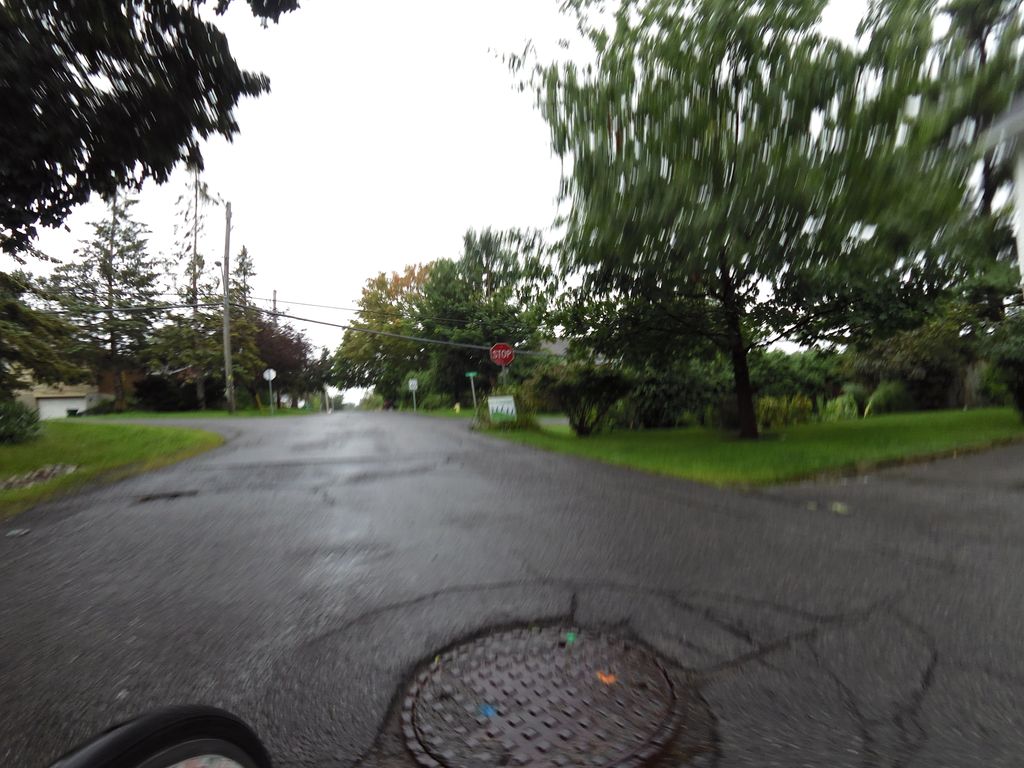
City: ottawa-gatineau